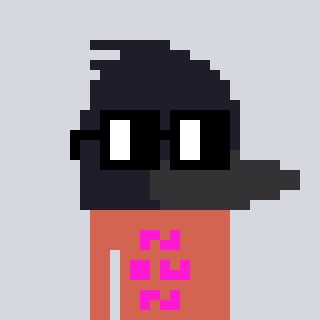
a pixel art character with square black glasses, a raven-shaped head and a peachy-colored body on a cool background